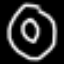
Label: donut